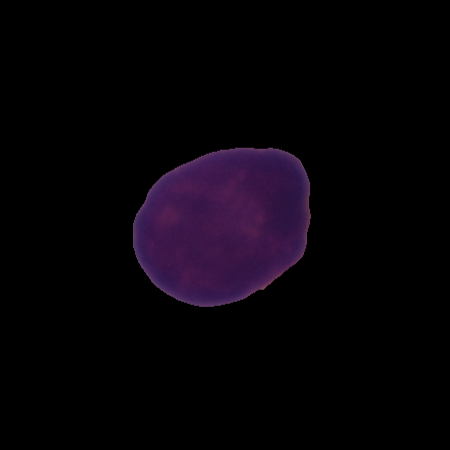
Label: healthy